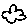
Label: cloud